Field crop: maize
Growth stage: 2
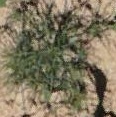
Species: salsola